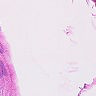
Metastatic tissue present: no